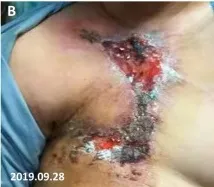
Response of the tumor metastases to treatment. (B) Photograph taken after 8 days of treatment: The redness and hard nodules of the skin had obviously subsided.
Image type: medical_photograph (skin_photograph)